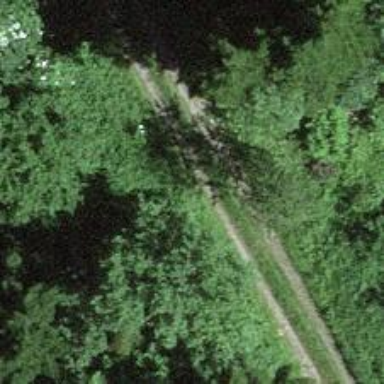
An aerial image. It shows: Gravel track with grade2 quality.